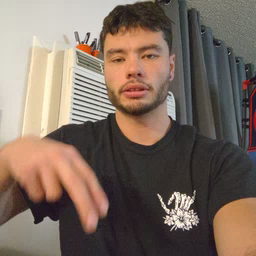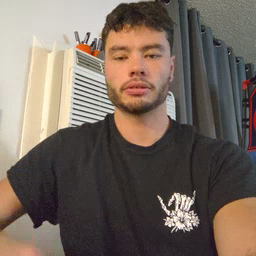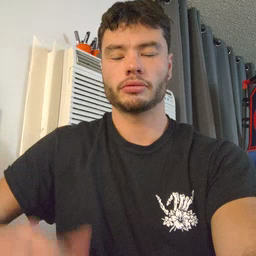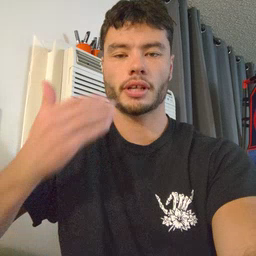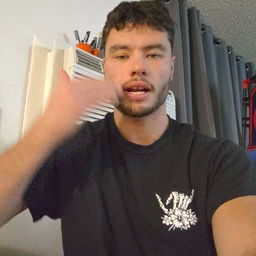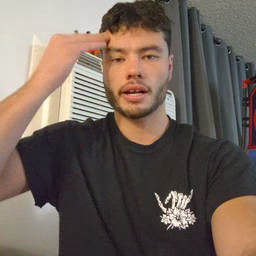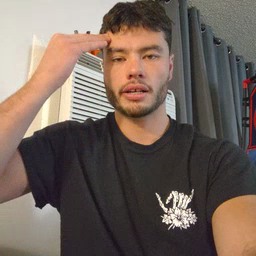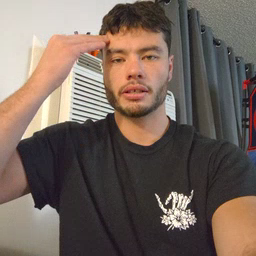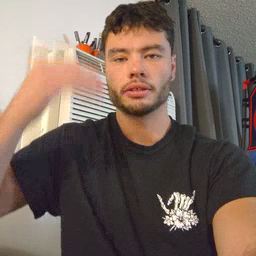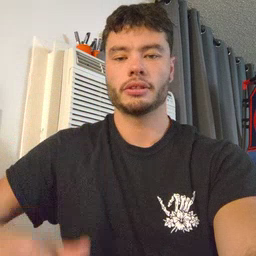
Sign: head